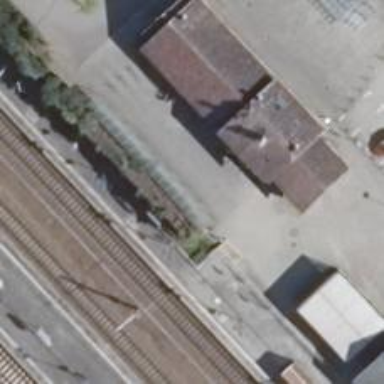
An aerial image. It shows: Historic railway station.